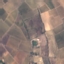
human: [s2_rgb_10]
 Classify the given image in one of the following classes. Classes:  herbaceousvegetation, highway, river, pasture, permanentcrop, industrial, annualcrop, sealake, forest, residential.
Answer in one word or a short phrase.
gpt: PermanentCrop